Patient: sex F, age 33
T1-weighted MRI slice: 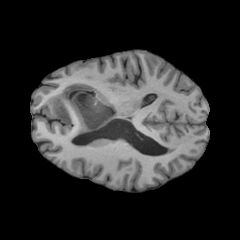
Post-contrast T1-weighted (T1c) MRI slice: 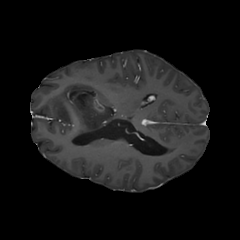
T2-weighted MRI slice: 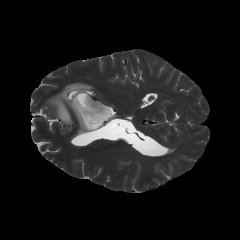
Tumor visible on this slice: yes
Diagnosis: Astrocytoma, IDH-mutant
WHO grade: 4